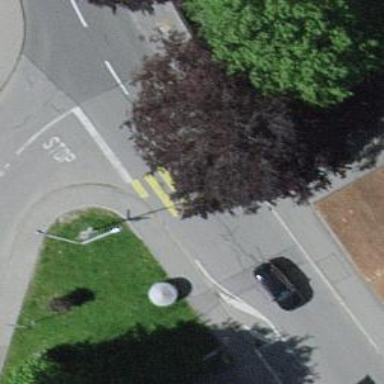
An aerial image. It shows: Marked crossing with zebra stripes on the road.